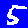
Digit: 5